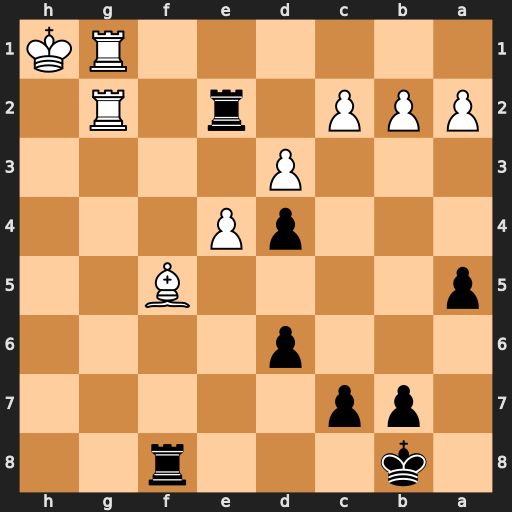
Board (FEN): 1k3r2/1pp5/3p4/p4B2/3pP3/3P4/PPP1r1R1/6RK
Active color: b
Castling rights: -
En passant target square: -
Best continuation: Rh8+ Bh3 Rxh3+ Rh2 Rexh2#